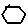
Label: hexagon